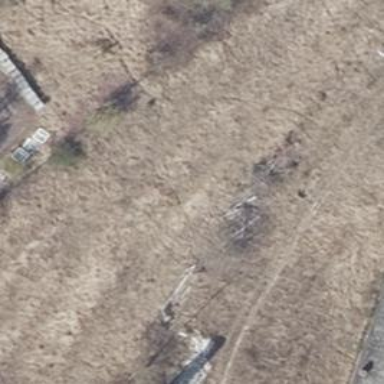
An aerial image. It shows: Abandoned railway yard is depicted.